Interaction volume radius: 5 \u00c5
Interaction volume height: 10 \u00c5
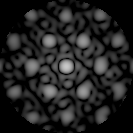
Disorder parameter: 0.3254